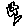
Label: flower